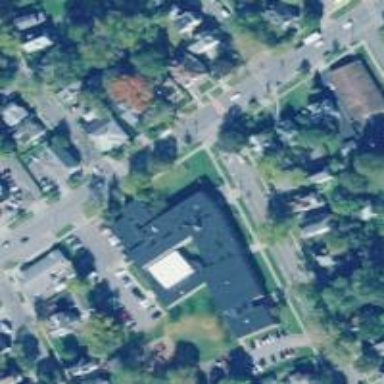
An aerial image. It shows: School.